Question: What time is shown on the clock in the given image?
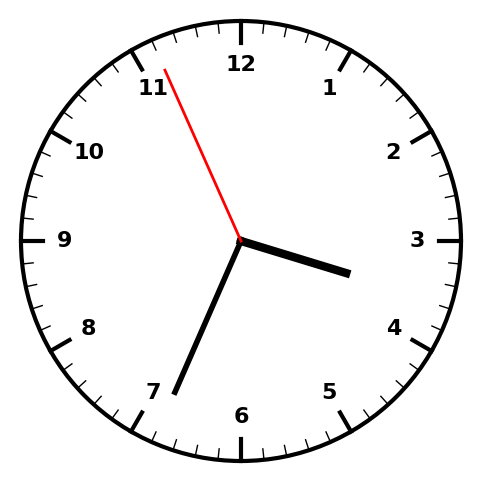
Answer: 03:33:56